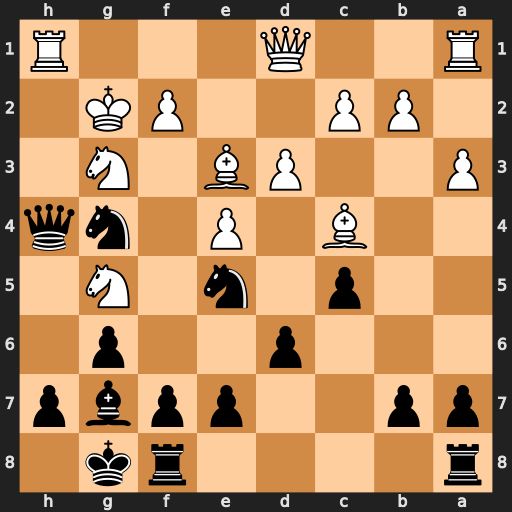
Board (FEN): r4rk1/pp2ppbp/3p2p1/2p1n1N1/2B1P1nq/P2PB1N1/1PP2PK1/R2Q3R
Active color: b
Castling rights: -
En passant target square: -
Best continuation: Nxe3+ fxe3 Qxg5